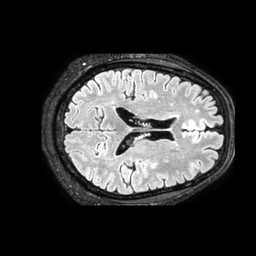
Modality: FLAIR
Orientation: axial
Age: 61
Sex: male
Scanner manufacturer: philips
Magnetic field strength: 3 T
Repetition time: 4.8 s
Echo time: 0.34 s